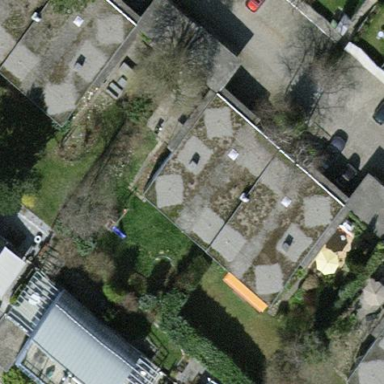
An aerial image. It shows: Terrace building.